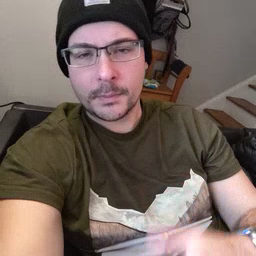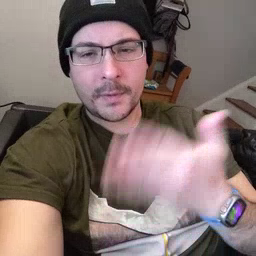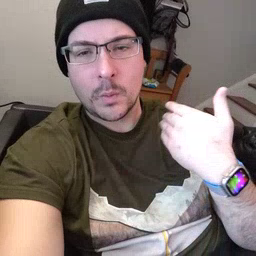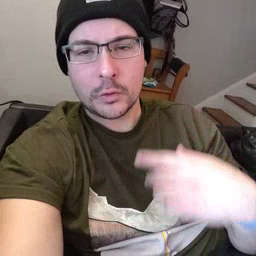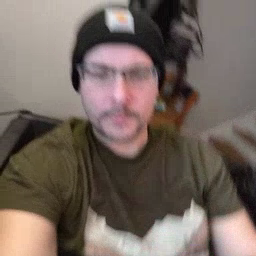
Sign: before